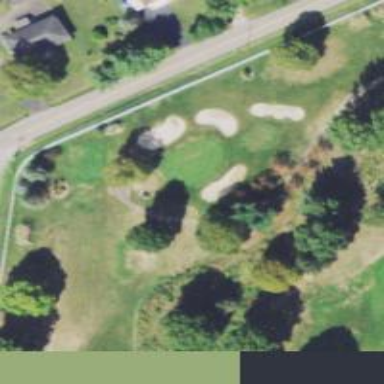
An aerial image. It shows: View of golf hole.